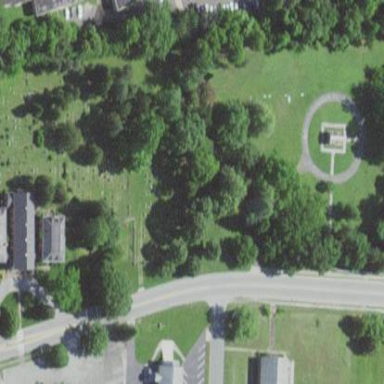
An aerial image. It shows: Cemetery.